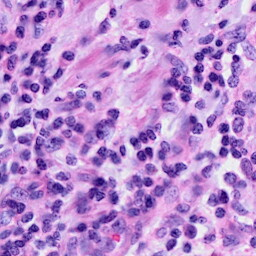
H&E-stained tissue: Cervix